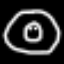
Label: donut